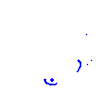
Particle: proton